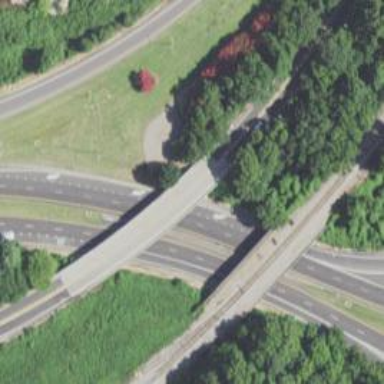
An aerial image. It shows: Primary link highway that goes over bridge.